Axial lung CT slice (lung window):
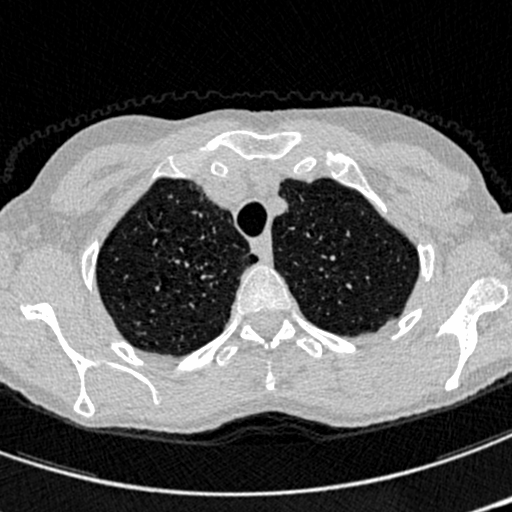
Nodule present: no